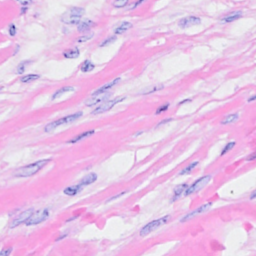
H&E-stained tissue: Breast